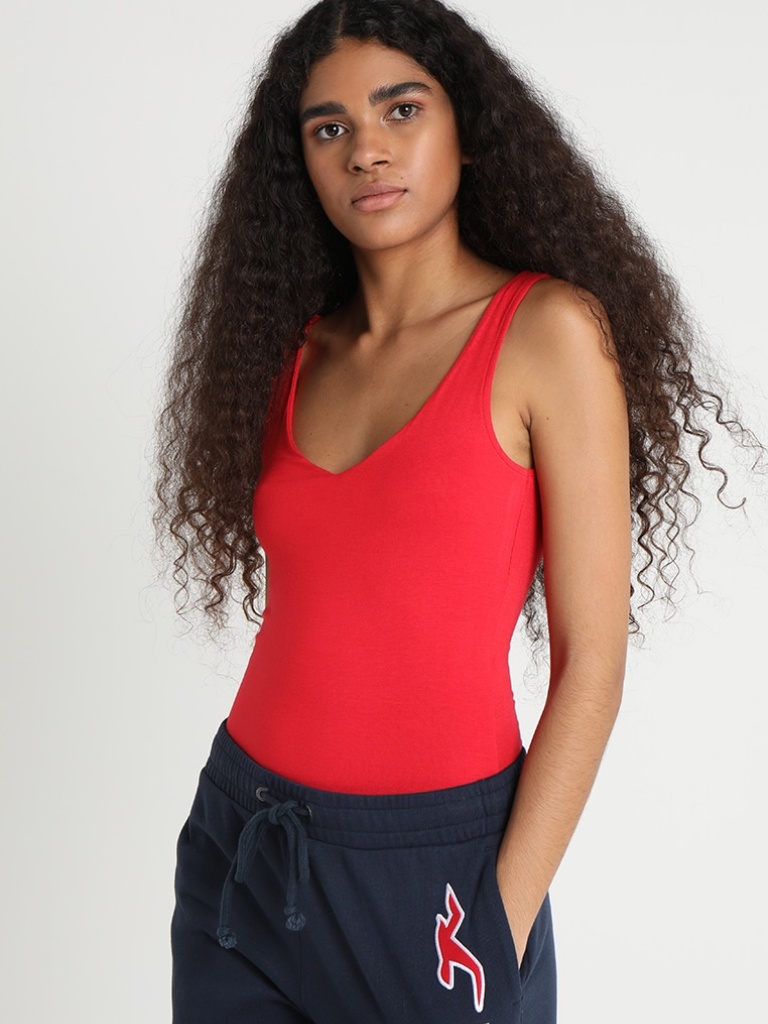
lycra tight sleeveless bodysuit length Fully Tucked in scoop bodysuit